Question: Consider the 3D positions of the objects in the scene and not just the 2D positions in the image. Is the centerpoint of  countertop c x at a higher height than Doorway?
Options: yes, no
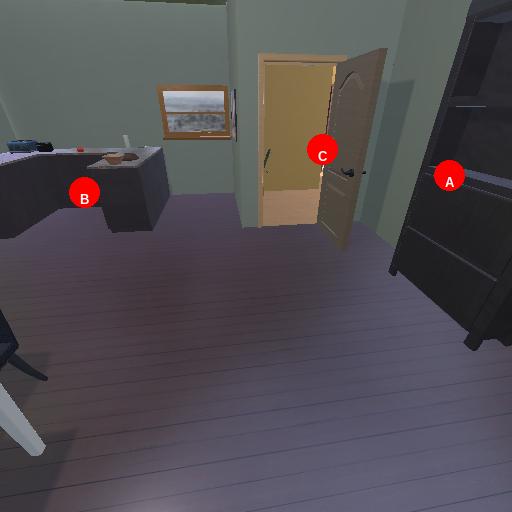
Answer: yes